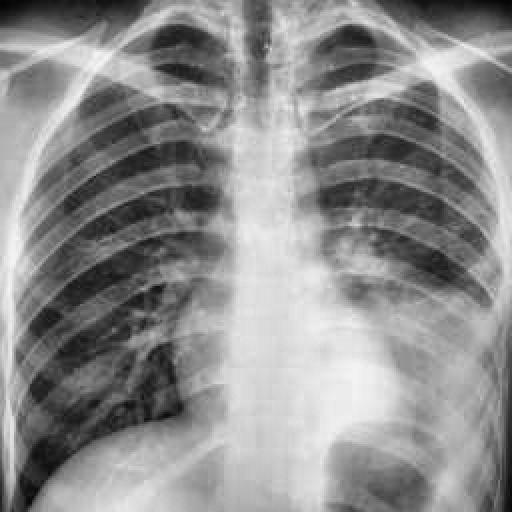
Finding: TUBERCULOSIS